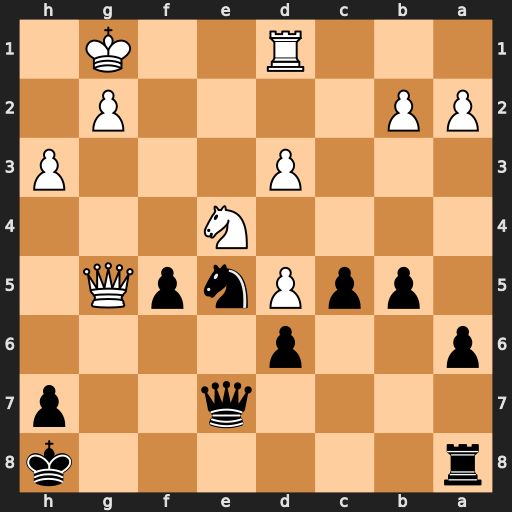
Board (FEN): r6k/4q2p/p2p4/1ppPnpQ1/4N3/3P3P/PP4P1/3R2K1
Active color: b
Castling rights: -
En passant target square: -
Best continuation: Nf3+ gxf3 Rg8